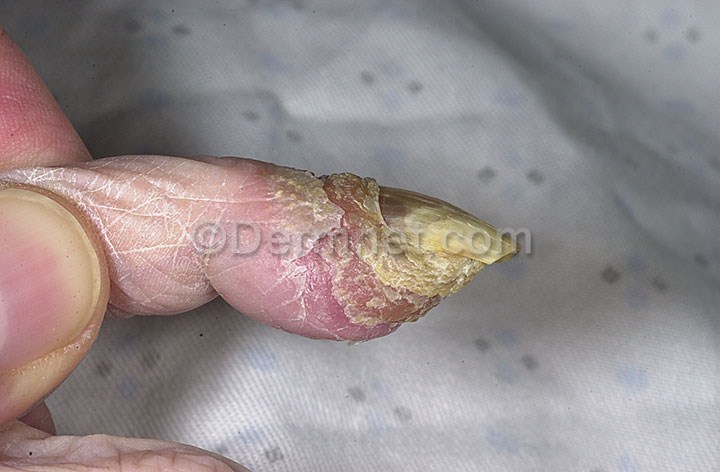
Disease: Psoriasis pictures Lichen Planus and related diseases